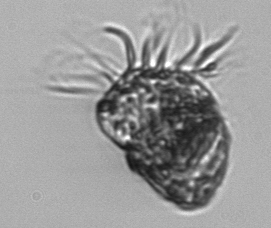
Label: Strombidium_morphotype1